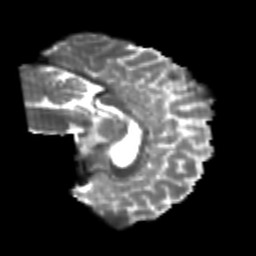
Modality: T2w
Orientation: sagittal
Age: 25
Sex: female
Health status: healthy
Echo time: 0.074 s